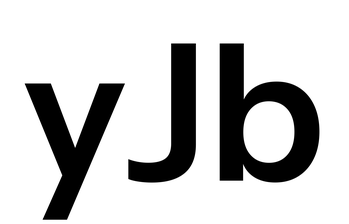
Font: InstrumentSans_SemiBold